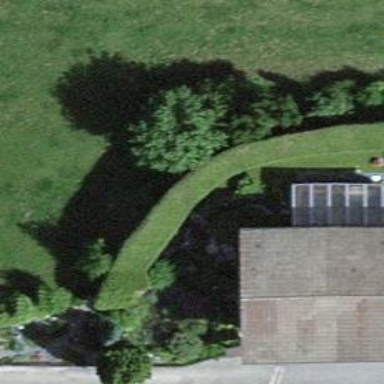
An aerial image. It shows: Hedge barrier.